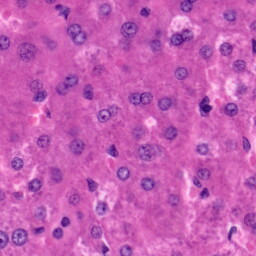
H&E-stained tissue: Liver